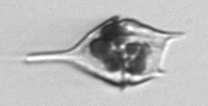
Label: Tripos_lineatus